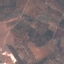
Label: PermanentCrop